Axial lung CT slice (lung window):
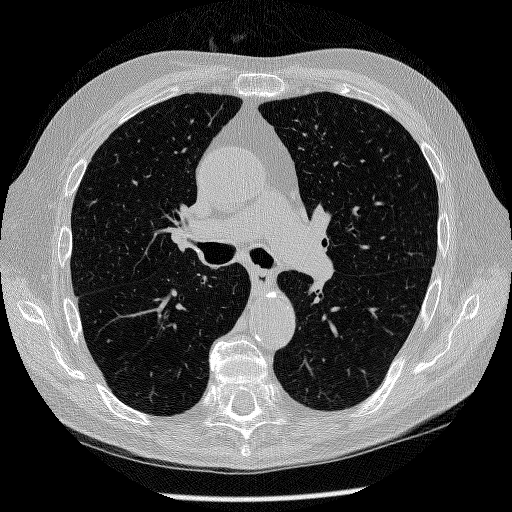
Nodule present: no